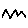
Label: zigzag